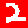
Digit: 2